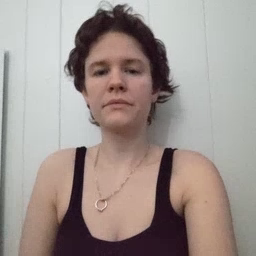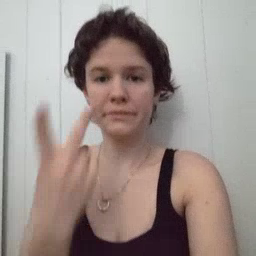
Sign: see